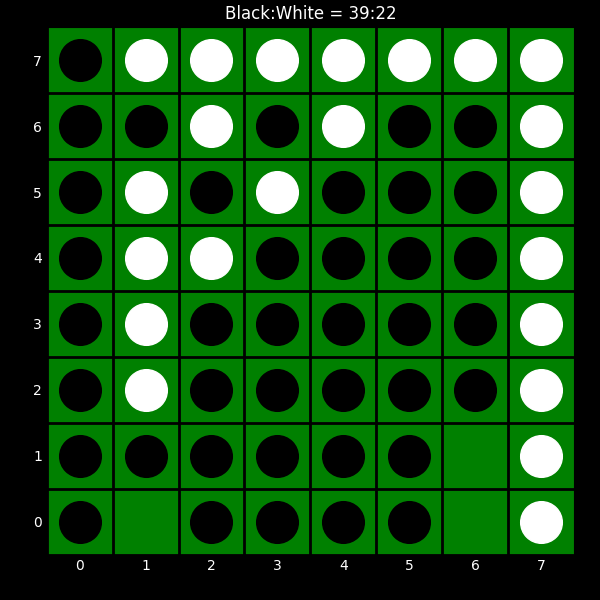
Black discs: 39
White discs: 22